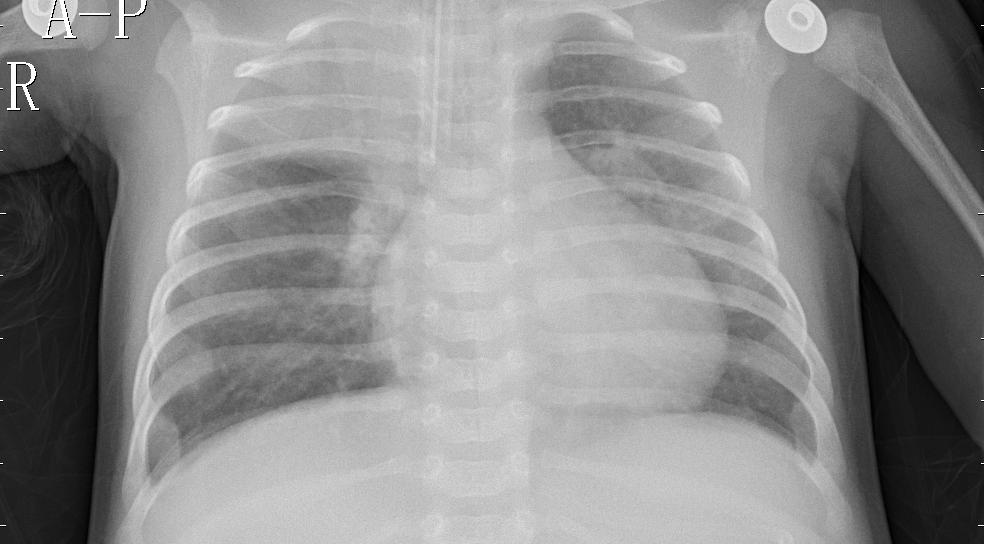
Diagnosis: PNEUMONIA